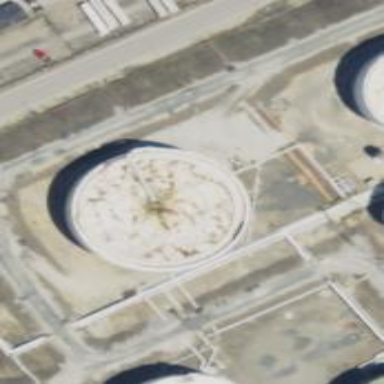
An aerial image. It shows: Storage tank that is man-made.